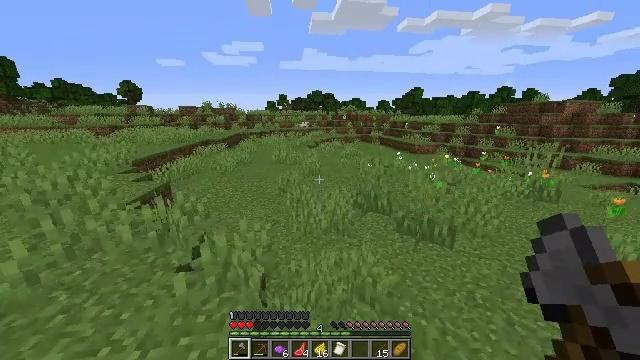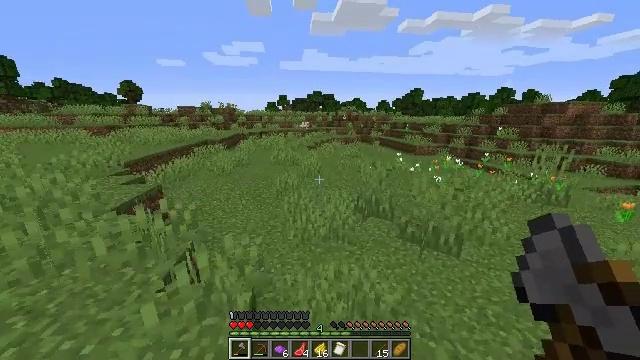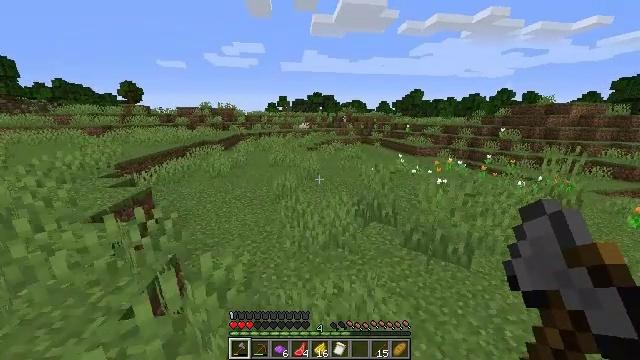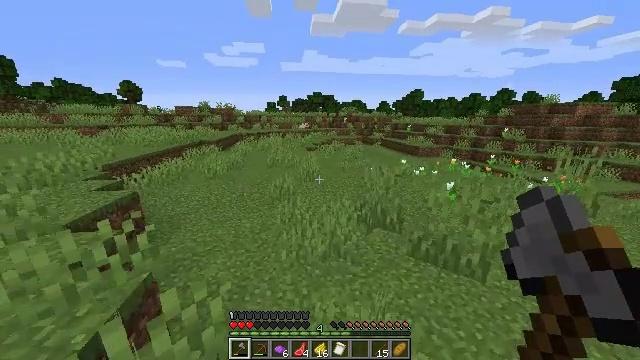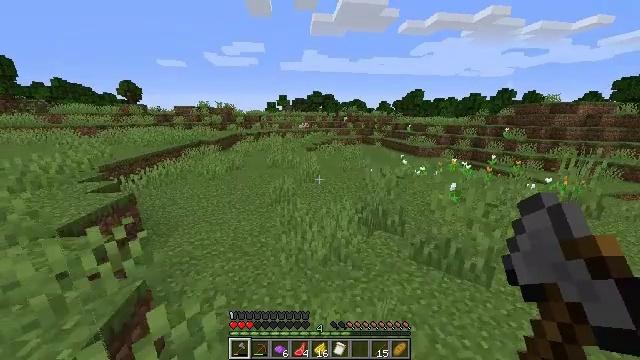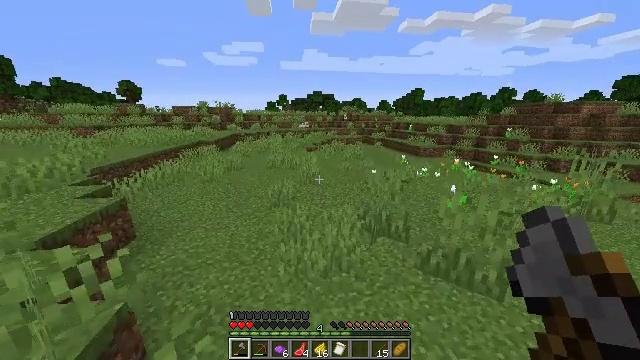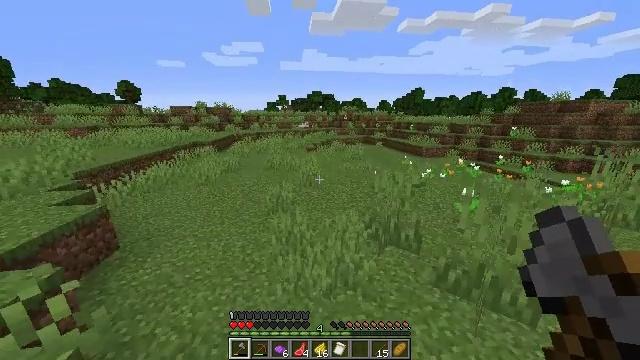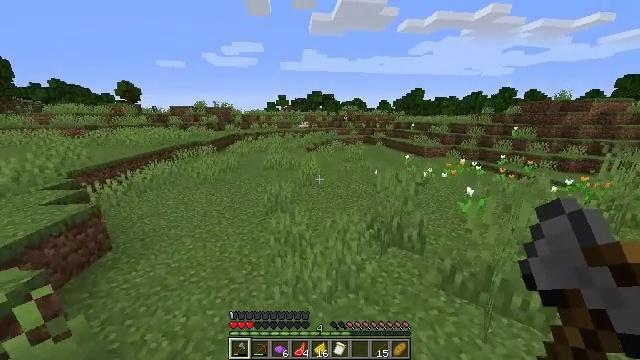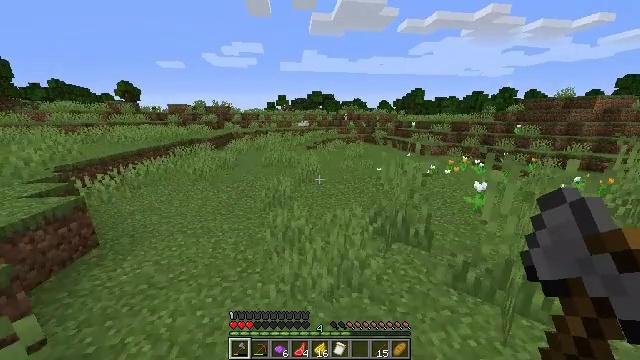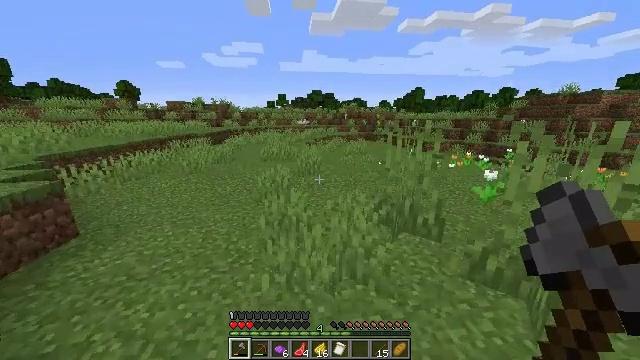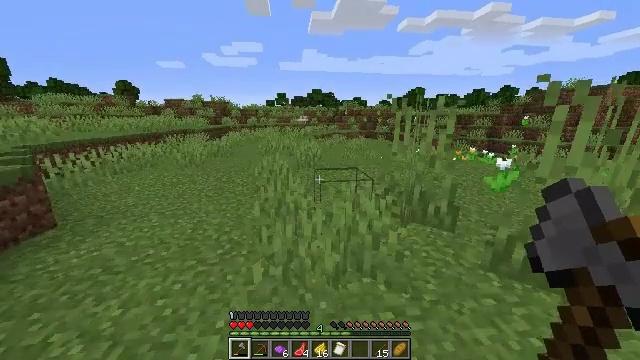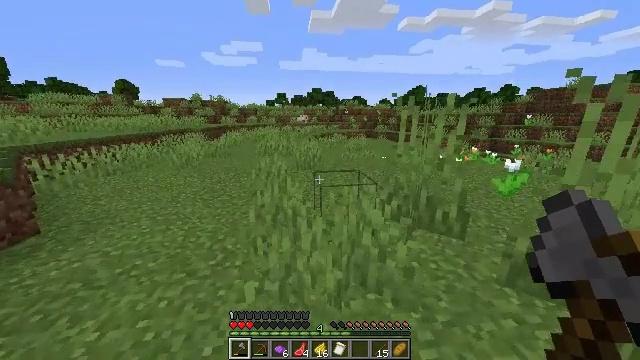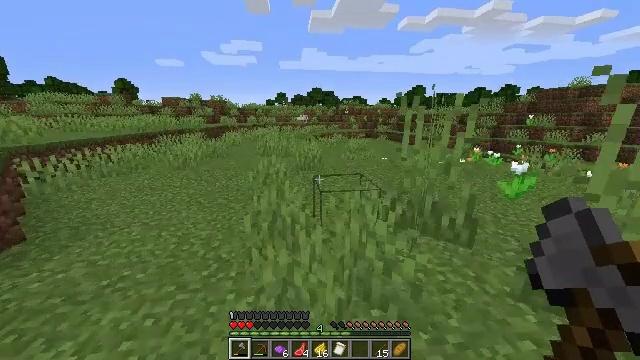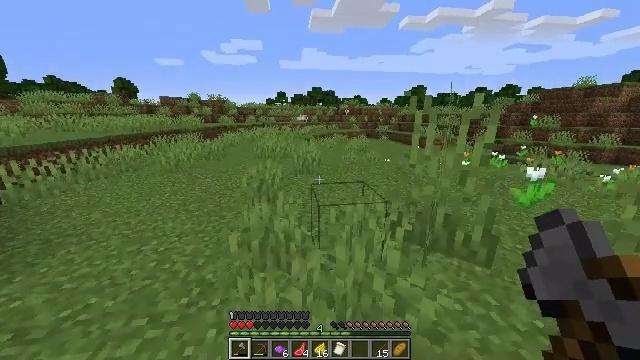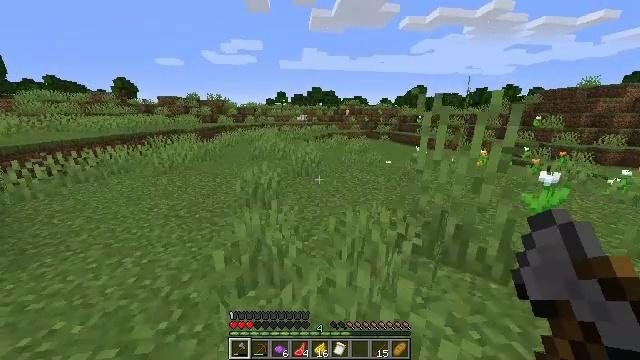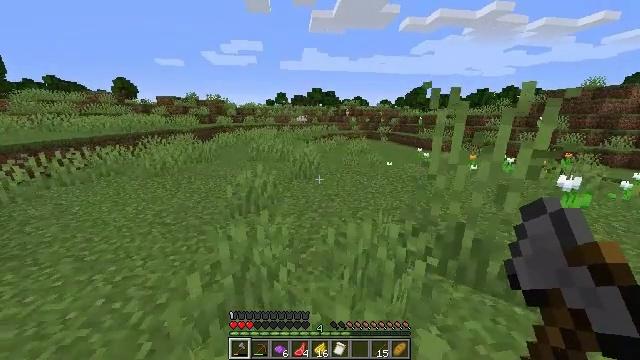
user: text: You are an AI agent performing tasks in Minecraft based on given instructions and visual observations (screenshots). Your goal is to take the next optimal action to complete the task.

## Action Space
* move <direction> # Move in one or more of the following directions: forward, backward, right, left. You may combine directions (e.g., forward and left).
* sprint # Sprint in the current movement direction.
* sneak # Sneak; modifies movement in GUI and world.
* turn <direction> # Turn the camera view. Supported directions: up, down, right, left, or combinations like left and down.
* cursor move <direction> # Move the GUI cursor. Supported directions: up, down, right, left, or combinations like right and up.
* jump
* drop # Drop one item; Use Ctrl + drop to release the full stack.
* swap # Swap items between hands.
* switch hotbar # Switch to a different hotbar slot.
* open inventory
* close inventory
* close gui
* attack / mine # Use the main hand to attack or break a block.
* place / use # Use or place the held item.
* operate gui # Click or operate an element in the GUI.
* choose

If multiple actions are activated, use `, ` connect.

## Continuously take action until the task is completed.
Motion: motion action
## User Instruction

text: Break the red tulip to collect it.
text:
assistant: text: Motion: move forward
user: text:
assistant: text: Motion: move forward
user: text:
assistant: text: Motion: move forward
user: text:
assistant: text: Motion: move forward
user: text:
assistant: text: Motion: move forward
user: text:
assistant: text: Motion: move forward
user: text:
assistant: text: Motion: move forward
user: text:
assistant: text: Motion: move forward
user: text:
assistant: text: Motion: move forward
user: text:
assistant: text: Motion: move forward
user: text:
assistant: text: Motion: move forward
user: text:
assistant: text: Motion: move forward
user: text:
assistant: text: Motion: move forward
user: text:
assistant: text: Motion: move forward
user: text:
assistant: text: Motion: move forward
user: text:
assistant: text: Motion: move forward
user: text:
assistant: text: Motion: move forward
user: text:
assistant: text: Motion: move forward
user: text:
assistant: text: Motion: move forward
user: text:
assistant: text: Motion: move forward
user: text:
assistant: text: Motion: move forward
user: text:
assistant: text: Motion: move forward
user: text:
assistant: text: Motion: move forward
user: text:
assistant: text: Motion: move forward
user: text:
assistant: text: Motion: move forward
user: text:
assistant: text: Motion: move forward
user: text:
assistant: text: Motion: move forward
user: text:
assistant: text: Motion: move forward, turn right
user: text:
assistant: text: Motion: move forward, turn right and down
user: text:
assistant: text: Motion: move forward, turn right and down